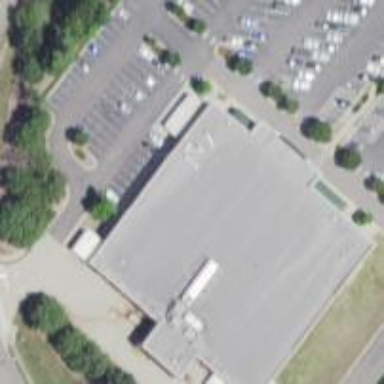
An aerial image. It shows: Supermarket.